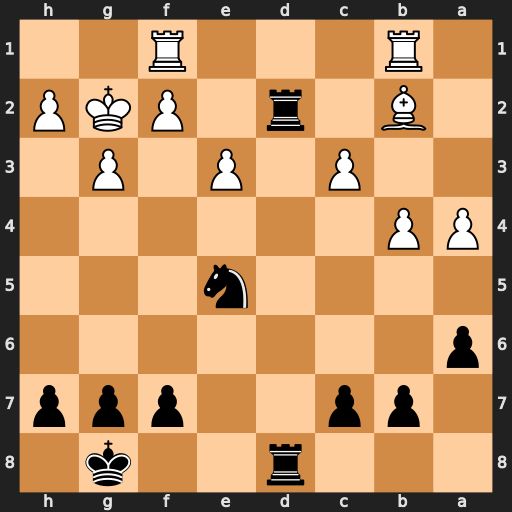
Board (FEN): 3r2k1/1pp2ppp/p7/4n3/PP6/2P1P1P1/1B1r1PKP/1R3R2
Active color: b
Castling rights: -
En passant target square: -
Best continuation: Nc4 Bc1 Nxe3+ Kg1 Nxf1